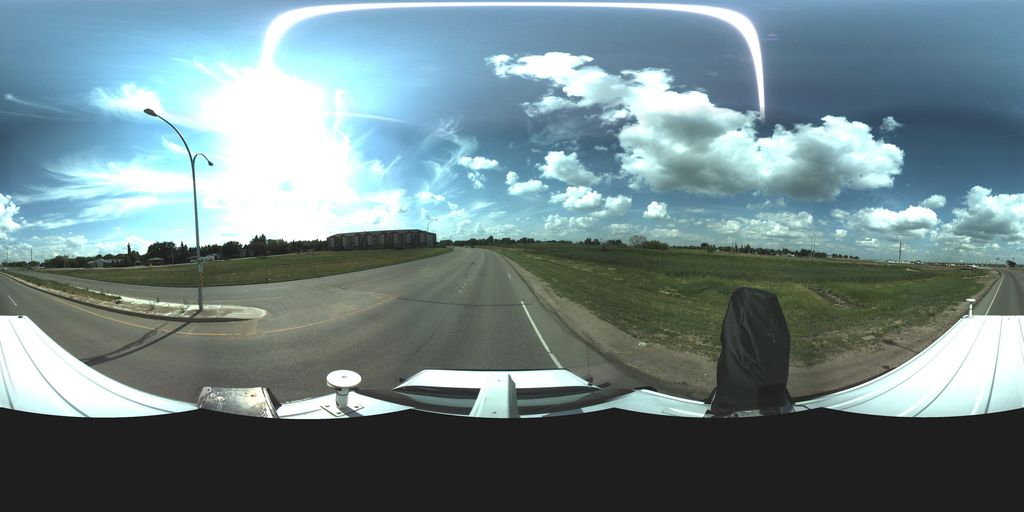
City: saskatoon